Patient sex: M
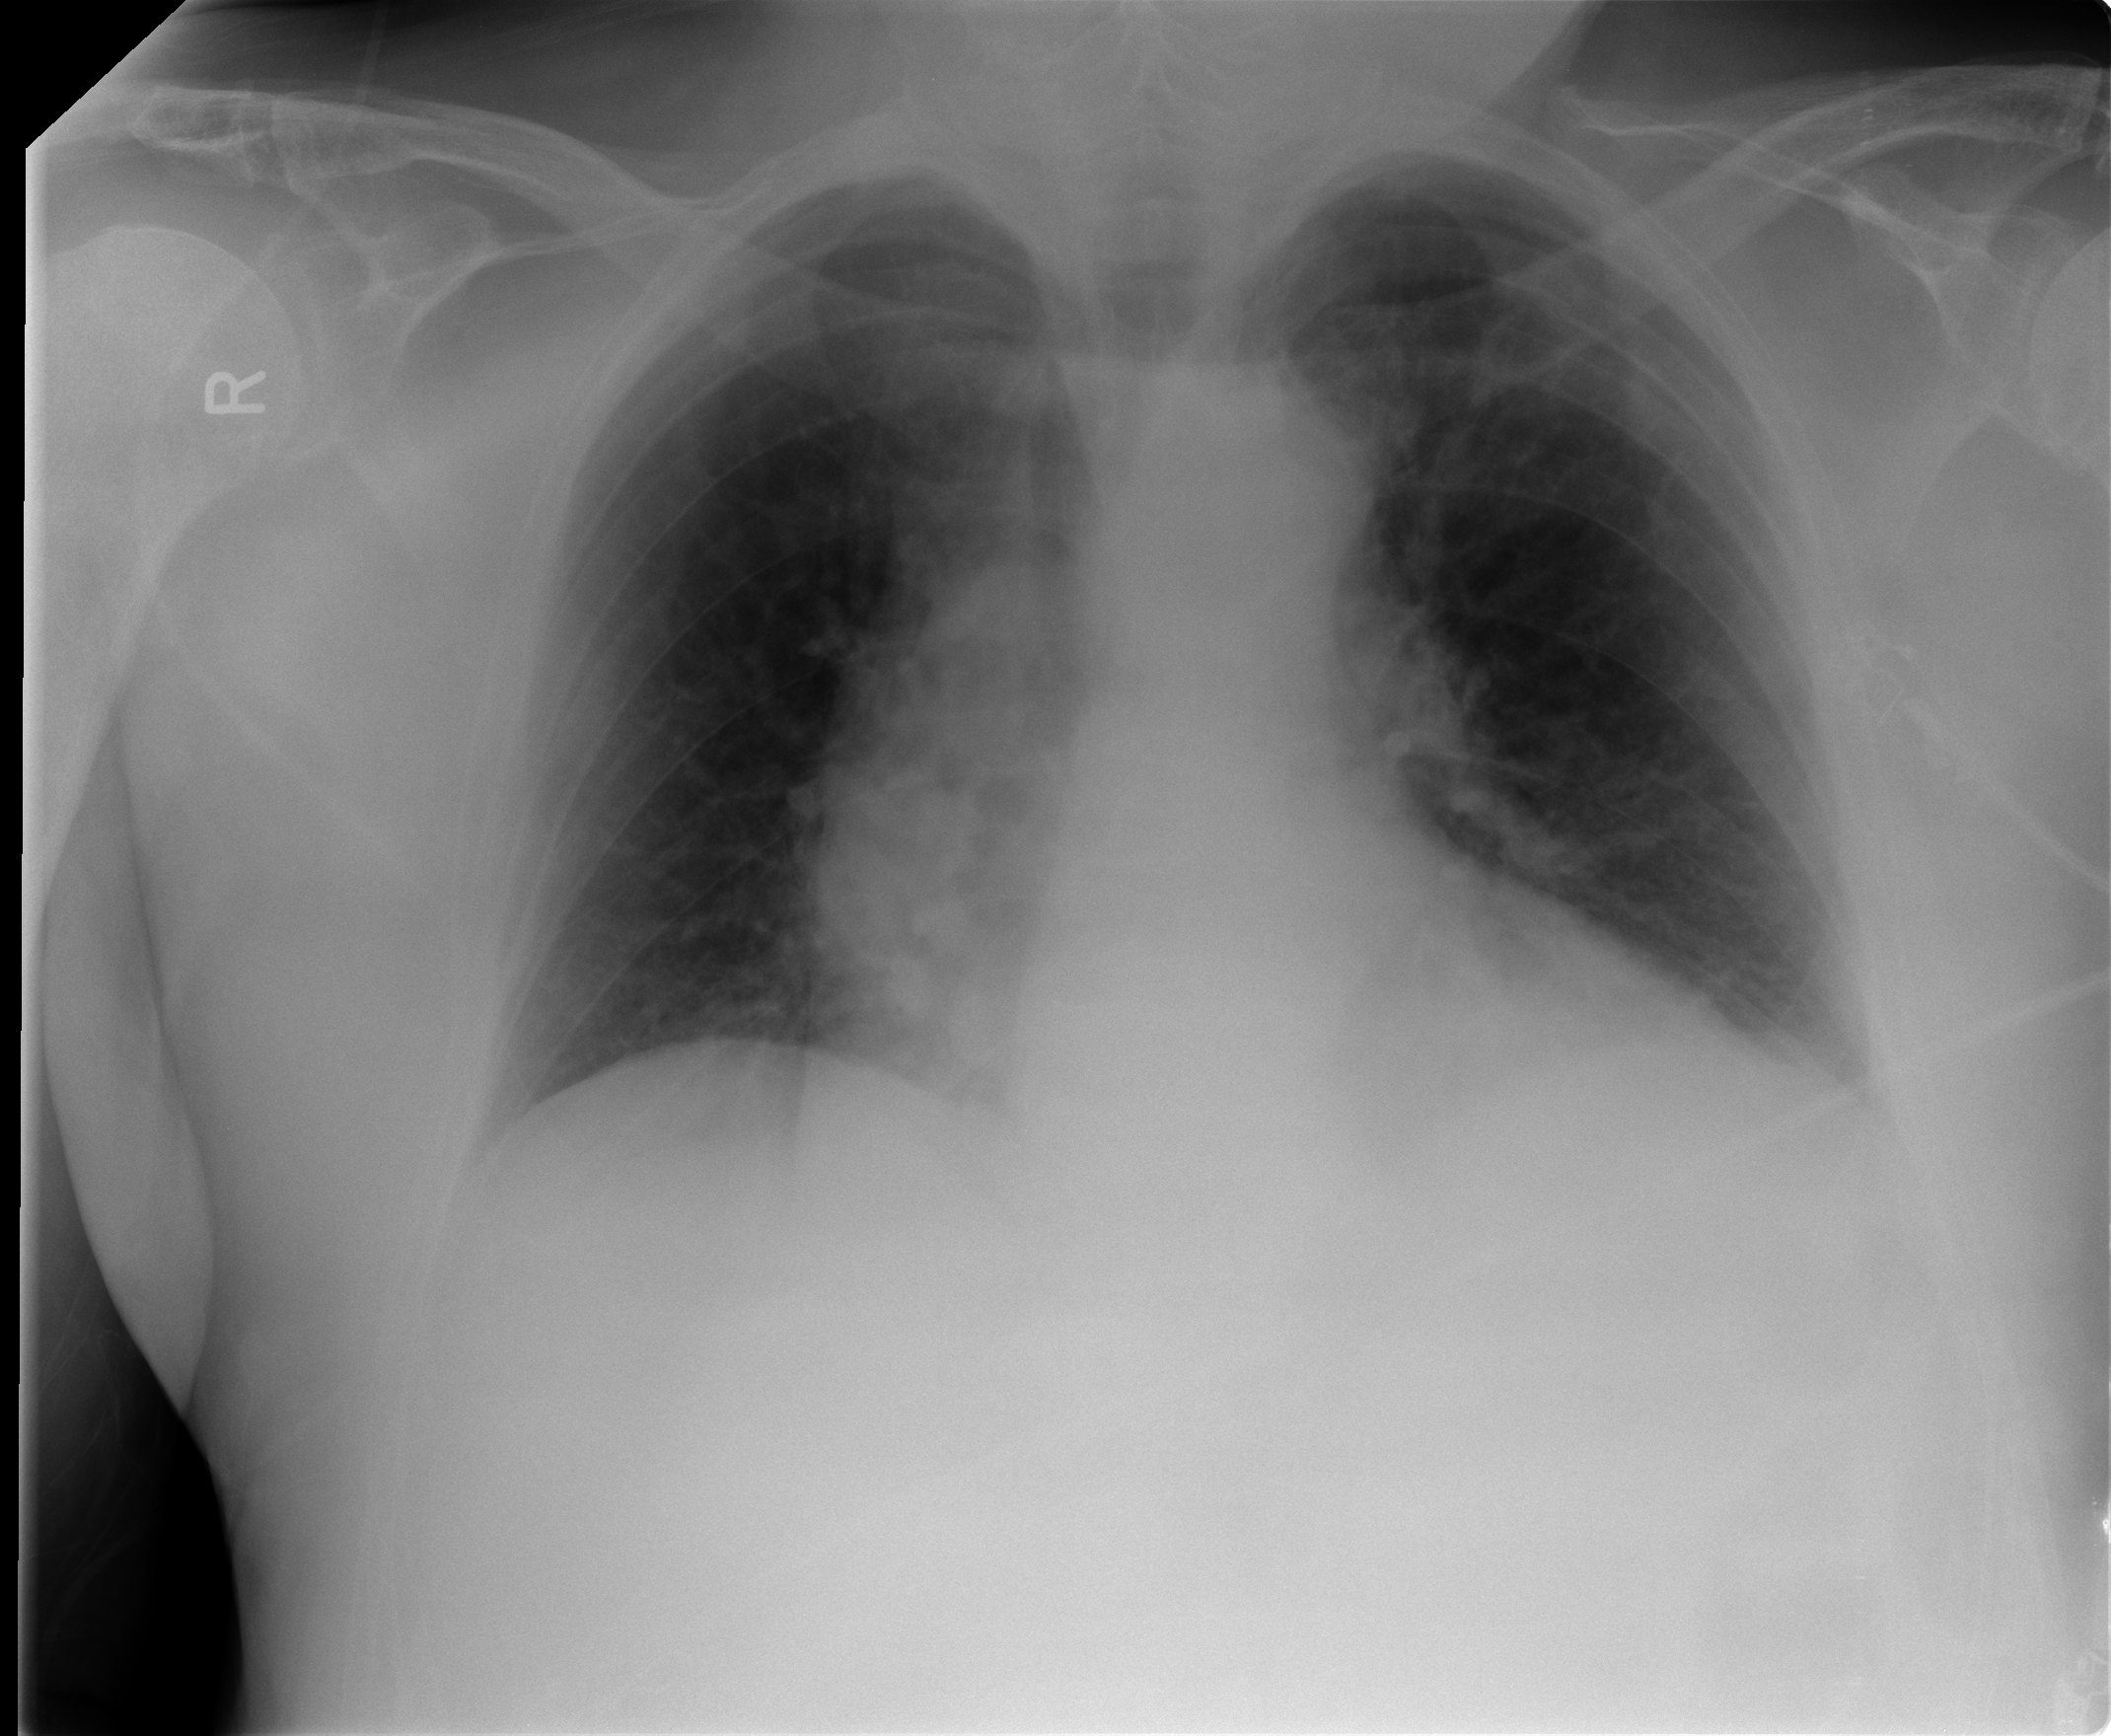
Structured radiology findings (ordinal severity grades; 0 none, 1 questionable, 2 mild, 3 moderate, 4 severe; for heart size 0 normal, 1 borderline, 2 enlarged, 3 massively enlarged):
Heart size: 1
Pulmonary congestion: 1
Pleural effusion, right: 0
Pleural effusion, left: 1
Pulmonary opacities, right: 0
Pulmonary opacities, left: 0
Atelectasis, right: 0
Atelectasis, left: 0